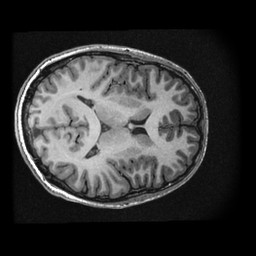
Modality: T1w
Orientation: axial
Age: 21
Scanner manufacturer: ge
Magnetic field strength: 3 T
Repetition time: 0.008324 s
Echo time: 0.003108 s